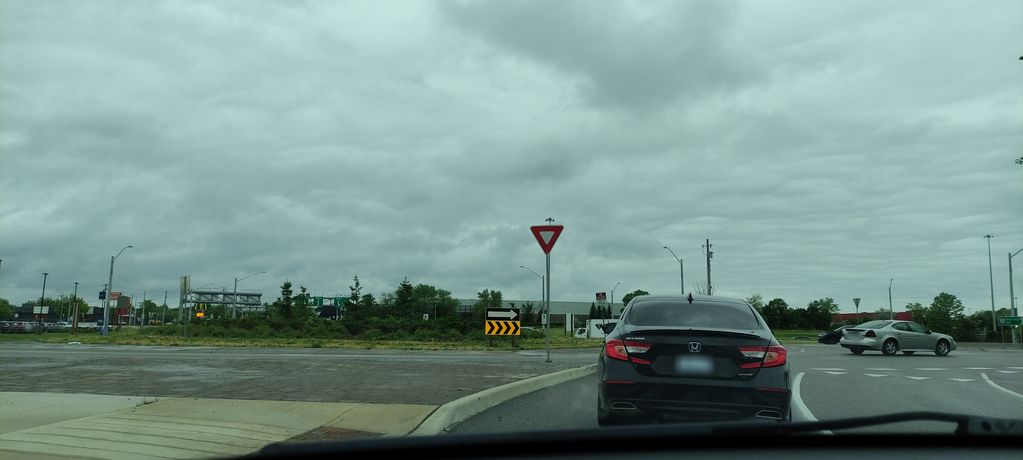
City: kitchener-waterloo